Field crop: tomato
Growth stage: 1
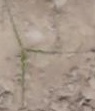
Species: cyperus